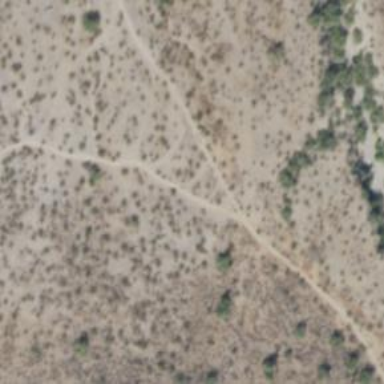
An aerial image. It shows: Hiking trail path.